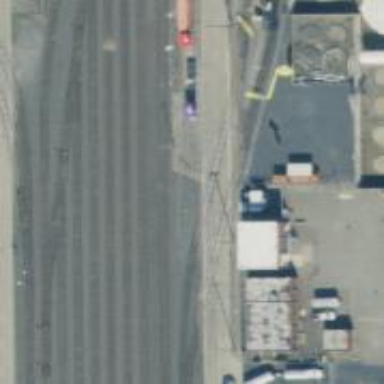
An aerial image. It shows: Railway level crossing.